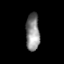
Tissue: prostate
Cell type: NK cells
Senescence score: 0.8488
Nuclear area (px): 501
Mean DAPI intensity: 136.621